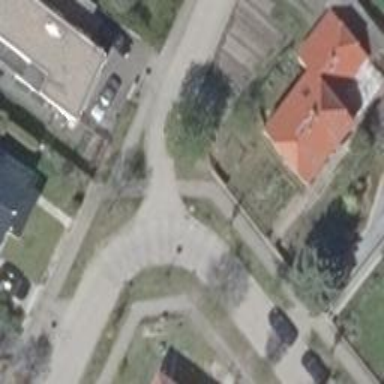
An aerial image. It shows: Residential road.